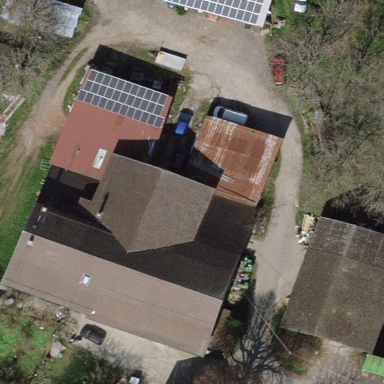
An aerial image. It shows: Farmyard area.